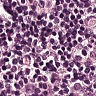
Metastatic tissue present: yes